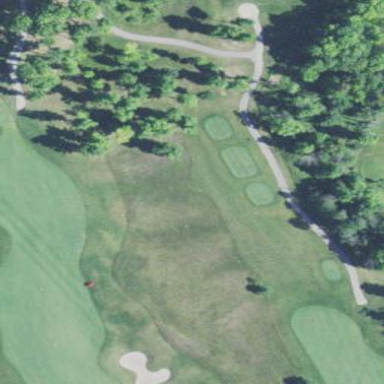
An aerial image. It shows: Rough grassy area used for golf.